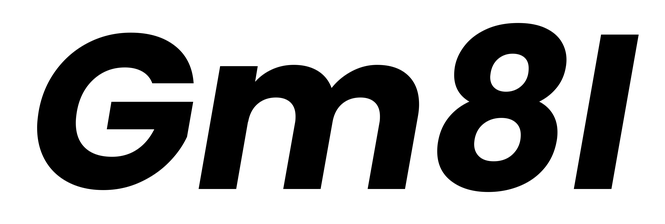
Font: Poppins-BoldItalic